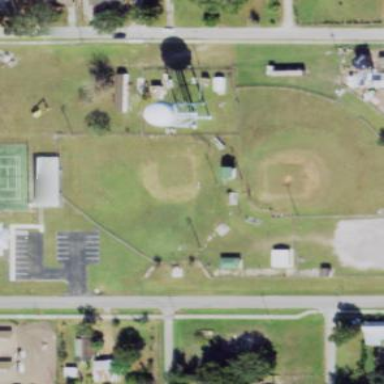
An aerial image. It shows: Baseball pitch for leisure land.